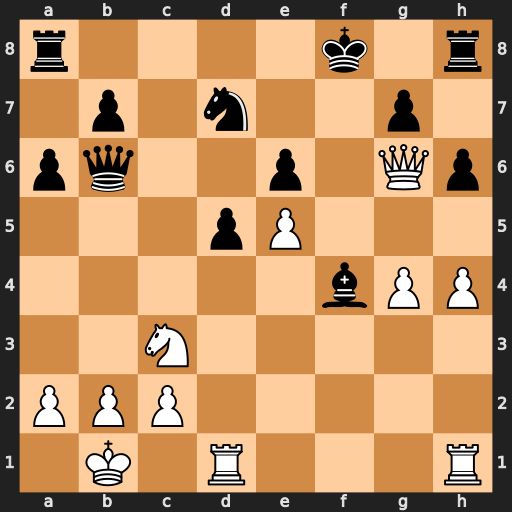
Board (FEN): r4k1r/1p1n2p1/pq2p1Qp/3pP3/5bPP/2N5/PPP5/1K1R3R
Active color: w
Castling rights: -
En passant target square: -
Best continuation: Nxd5 exd5 e6 Kg8 Qf7+ Kh7 Qf5+